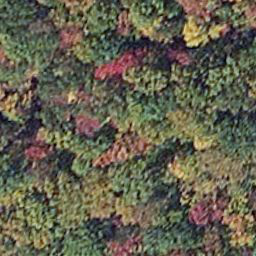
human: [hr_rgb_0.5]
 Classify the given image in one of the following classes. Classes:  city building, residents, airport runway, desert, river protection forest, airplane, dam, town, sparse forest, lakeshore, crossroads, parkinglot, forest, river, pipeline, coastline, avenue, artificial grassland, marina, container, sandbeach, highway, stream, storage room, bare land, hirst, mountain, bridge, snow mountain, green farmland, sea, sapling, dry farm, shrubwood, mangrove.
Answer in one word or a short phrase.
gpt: mangrove